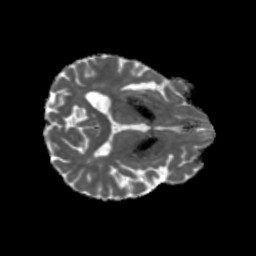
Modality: MD
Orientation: axial
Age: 60
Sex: male
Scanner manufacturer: siemens
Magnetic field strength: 3 T
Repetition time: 5.47 s
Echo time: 0.0854 s